Question: I have defined a data structure using <URL>. I can display that data easily as 'PNG' using 'graphviz'.

I would like to display the data graphically, but making each node in the graph clickable. Each node must be linked to a different web page. How would I approach this?
What I would like is:
1. Assign an href for each node
2. Display all the graph as image
3. Make each node in the image clickable
4. Tooltips for hover event: whenever the cursor is positioned on top of an edge / node, a tooltip should be displayed
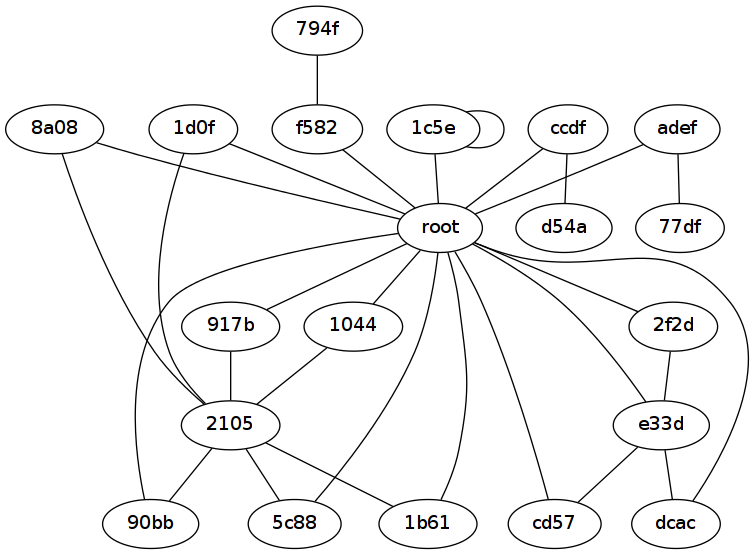
Answer: If you are looking for a graphviz alternative, may be you could use <URL>
Also checkout <URL>